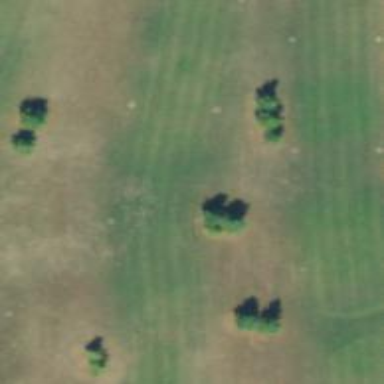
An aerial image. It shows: Golf hole.